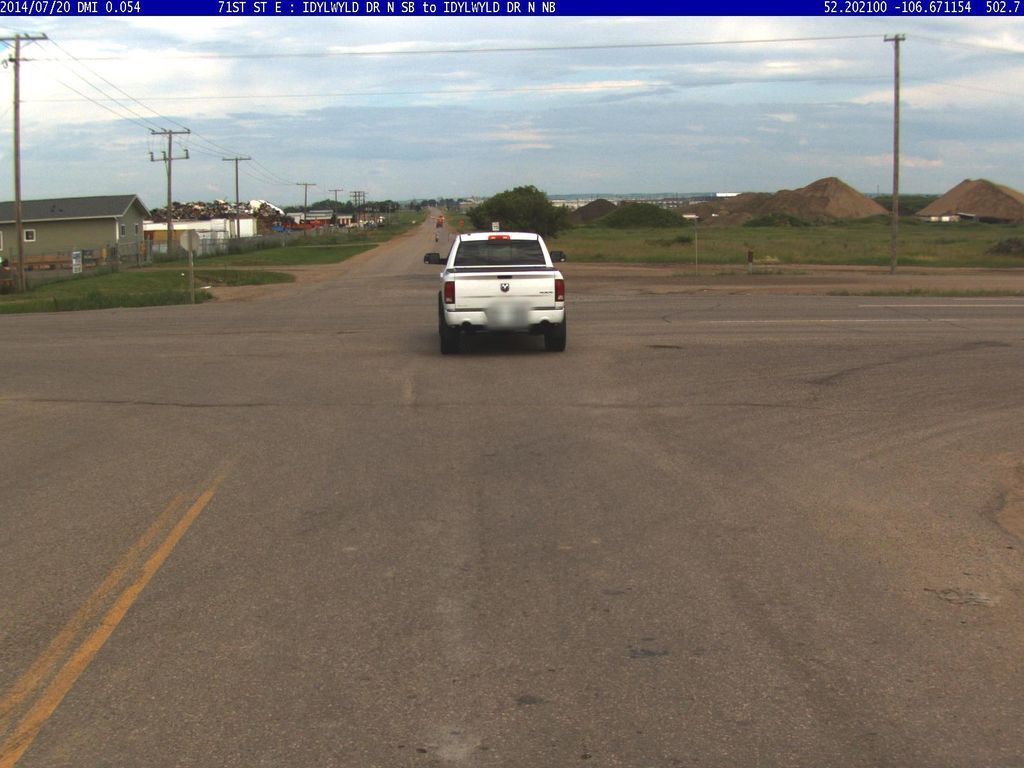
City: saskatoon